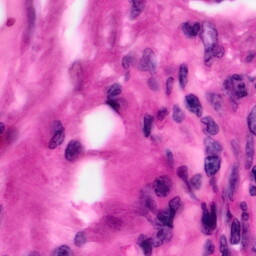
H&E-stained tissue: Pancreatic